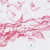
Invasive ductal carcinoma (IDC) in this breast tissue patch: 0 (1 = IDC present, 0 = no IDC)